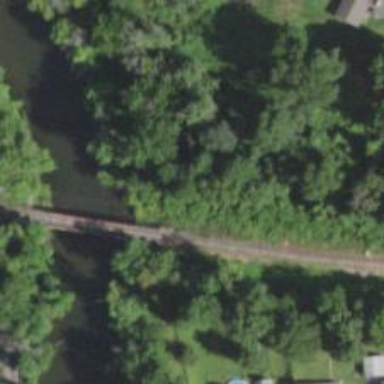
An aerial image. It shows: Disused railway bridge.